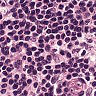
Metastatic tissue present: no